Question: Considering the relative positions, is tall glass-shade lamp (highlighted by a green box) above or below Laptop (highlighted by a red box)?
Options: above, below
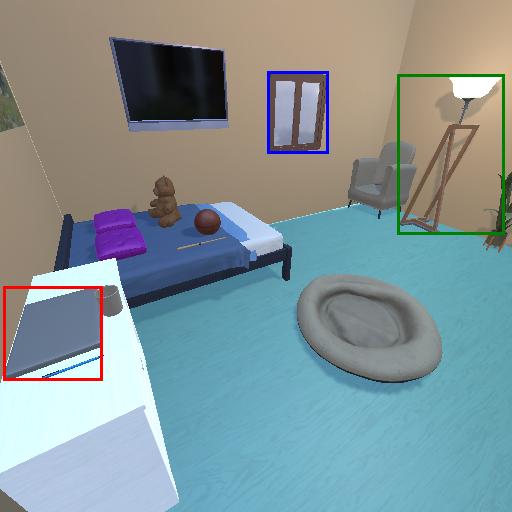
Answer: above